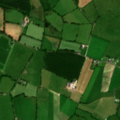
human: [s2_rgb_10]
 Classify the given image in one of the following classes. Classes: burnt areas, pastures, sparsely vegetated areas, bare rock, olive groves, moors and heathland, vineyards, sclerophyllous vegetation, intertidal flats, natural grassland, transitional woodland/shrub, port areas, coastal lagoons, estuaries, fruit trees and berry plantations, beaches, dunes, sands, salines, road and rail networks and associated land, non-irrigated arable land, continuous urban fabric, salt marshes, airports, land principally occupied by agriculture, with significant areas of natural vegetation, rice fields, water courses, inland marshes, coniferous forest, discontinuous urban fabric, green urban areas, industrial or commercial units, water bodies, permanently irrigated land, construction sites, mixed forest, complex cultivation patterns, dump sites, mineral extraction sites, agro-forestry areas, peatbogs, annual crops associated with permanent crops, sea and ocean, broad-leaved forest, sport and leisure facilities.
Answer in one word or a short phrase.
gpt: pastures, land principally occupied by agriculture, with significant areas of natural vegetation